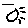
Label: sun